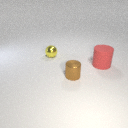
small yellow metal sphere to the left of large red rubber cylinder